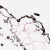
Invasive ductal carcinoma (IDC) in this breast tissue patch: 0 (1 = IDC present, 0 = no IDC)